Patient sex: M
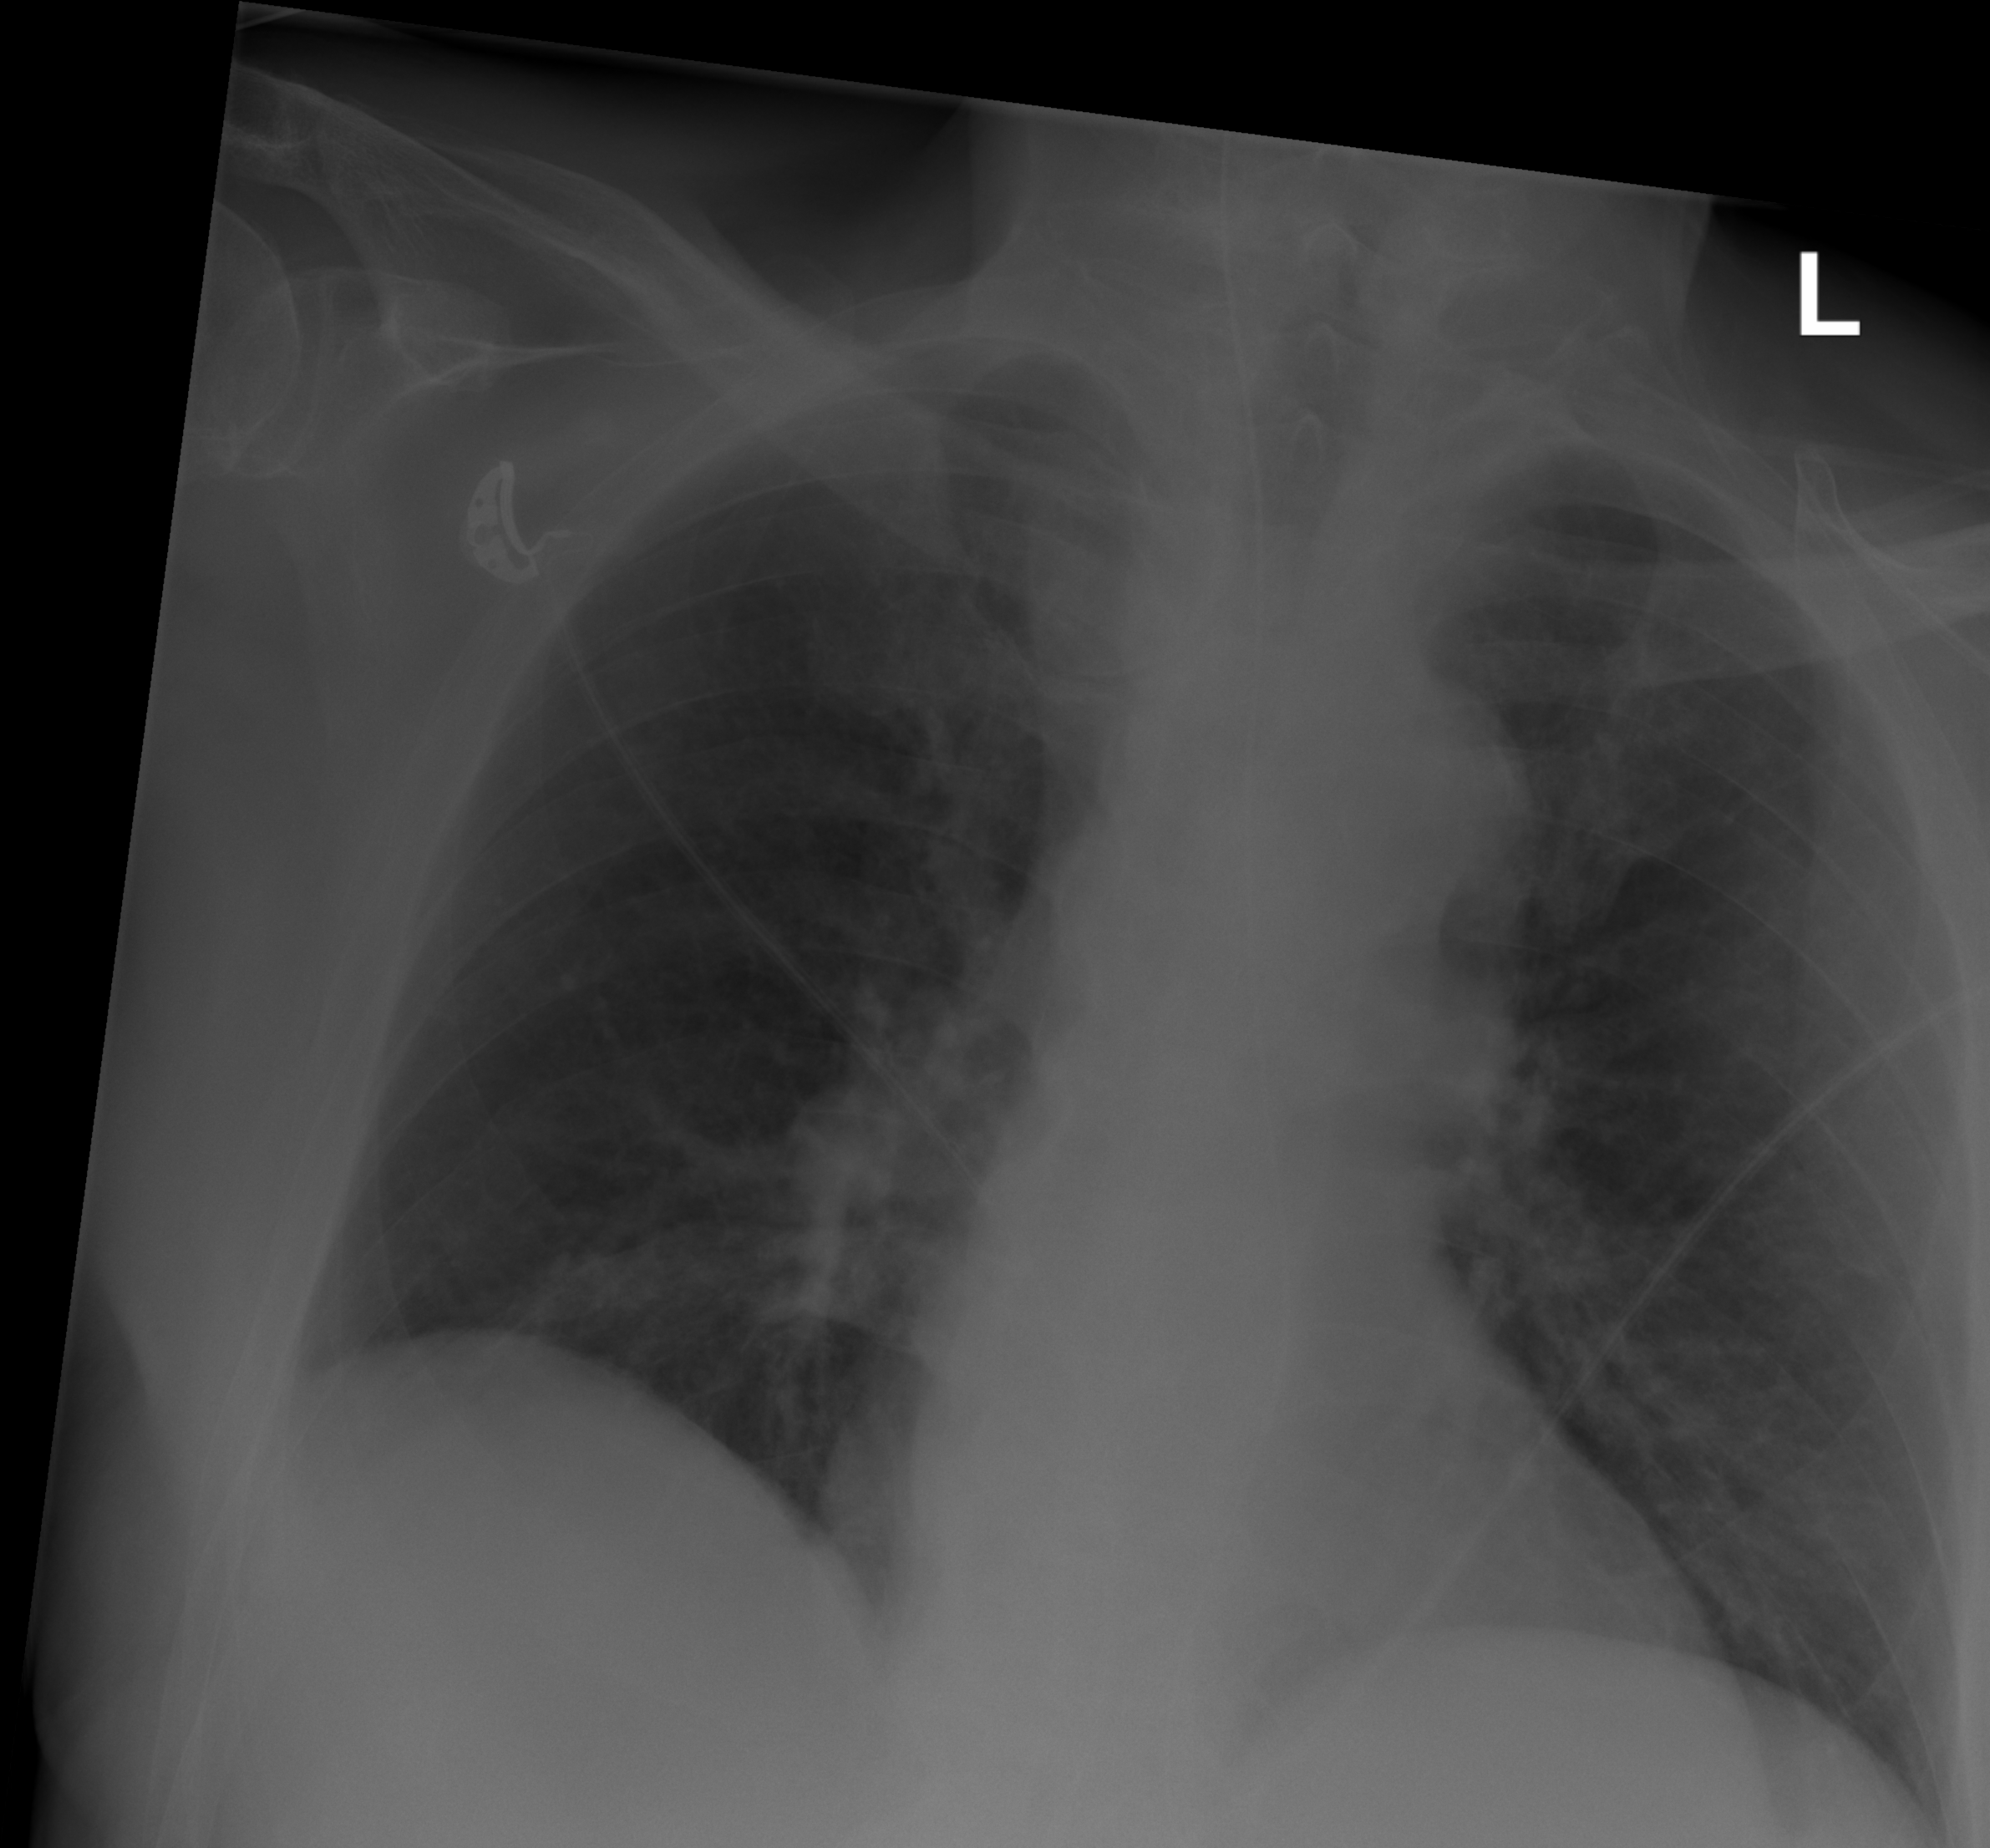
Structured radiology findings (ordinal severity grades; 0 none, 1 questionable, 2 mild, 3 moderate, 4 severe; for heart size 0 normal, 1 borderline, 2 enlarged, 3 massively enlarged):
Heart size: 2
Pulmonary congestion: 2
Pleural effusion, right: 0
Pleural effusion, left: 0
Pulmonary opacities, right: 2
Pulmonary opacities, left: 2
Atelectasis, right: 2
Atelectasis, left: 2